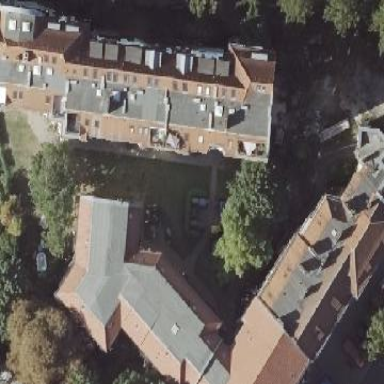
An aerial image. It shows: Building consisting of apartments with double saltbox roof shape.